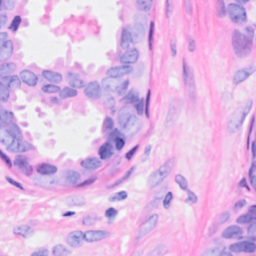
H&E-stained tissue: Breast